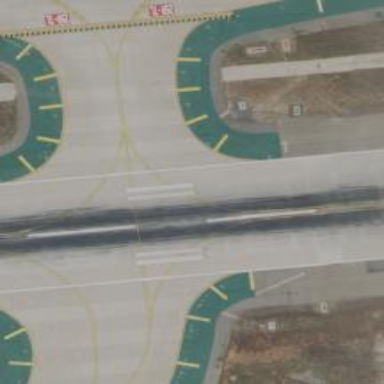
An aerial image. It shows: View of taxiway at the airport.